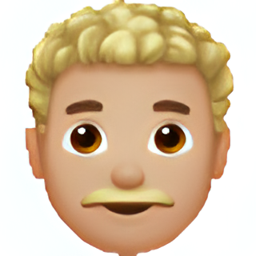
Name: man curly haired medium light skin tone
Emoji: 👨🏼‍🦱
Group: People & Body
Sub-group: person